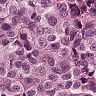
Metastatic tissue present: yes